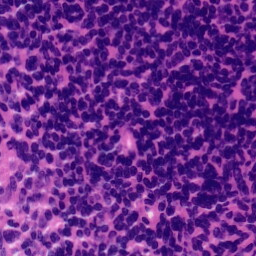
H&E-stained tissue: Tonsil